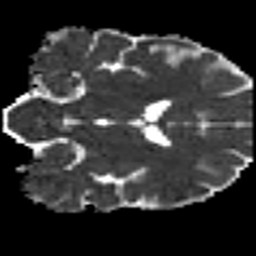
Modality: MD
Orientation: coronal
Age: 26
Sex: male
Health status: ill
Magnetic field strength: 3 T
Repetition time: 8.4 s
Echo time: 0.0926 s